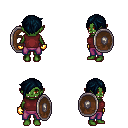
a pixel art fantasy rpg character, female body template, orc, green skin, maroon sleeveless shirt, magenta pants, raven pixie cut hairstyle, gold gloves, shield, four views (front, back, left, right), 2x2 character sprite sheet, small pixel art, hard edges, no anti-aliasing